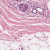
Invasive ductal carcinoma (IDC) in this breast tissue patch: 0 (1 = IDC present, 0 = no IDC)